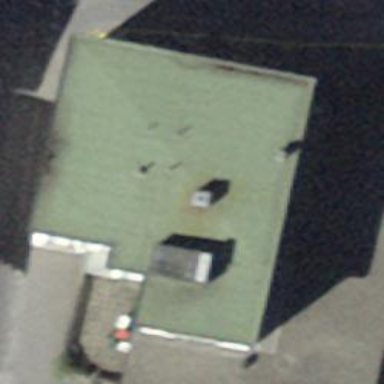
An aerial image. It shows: Hotel.